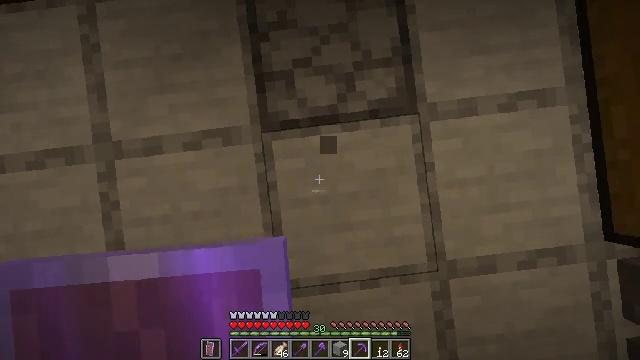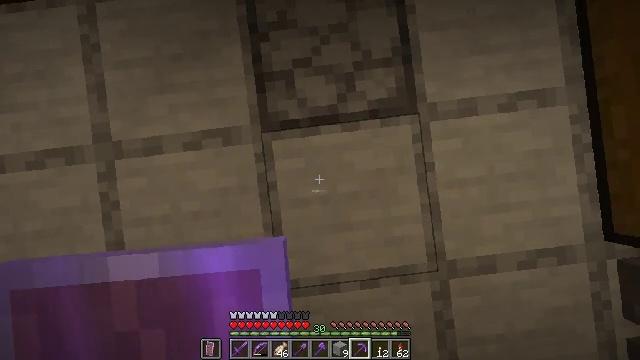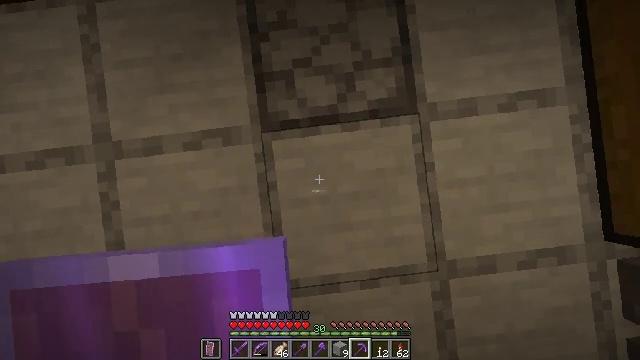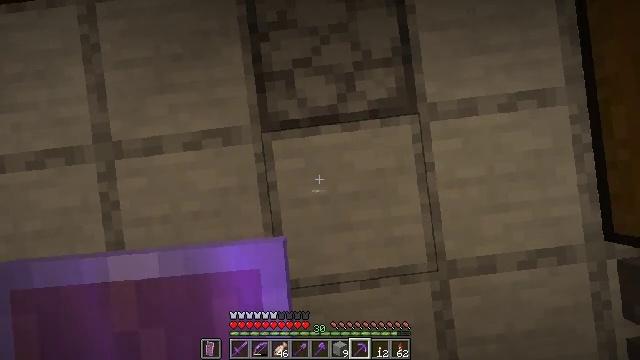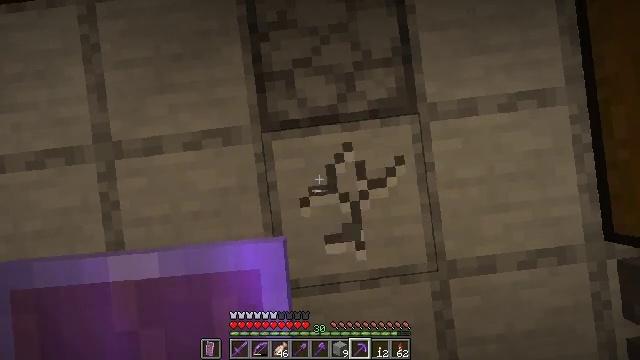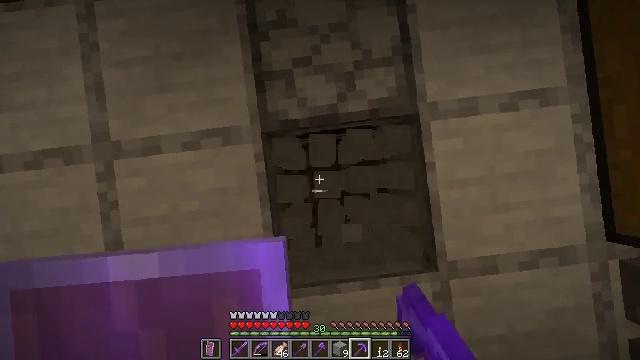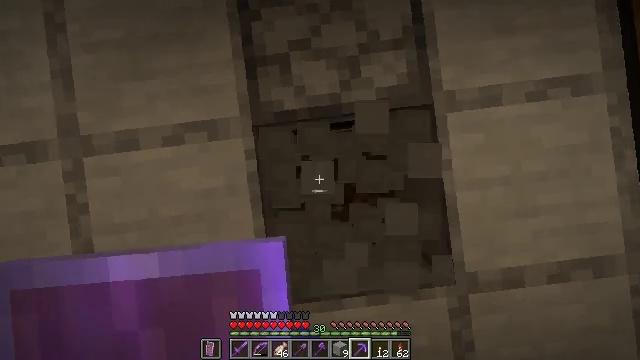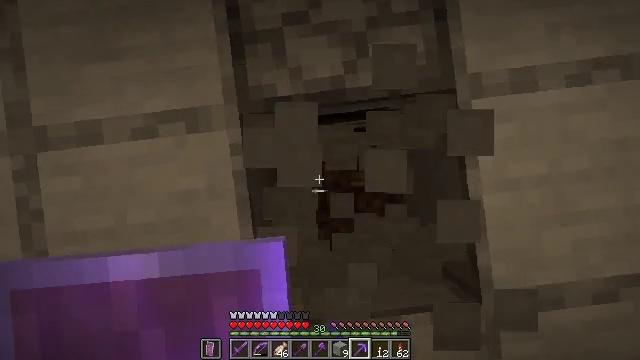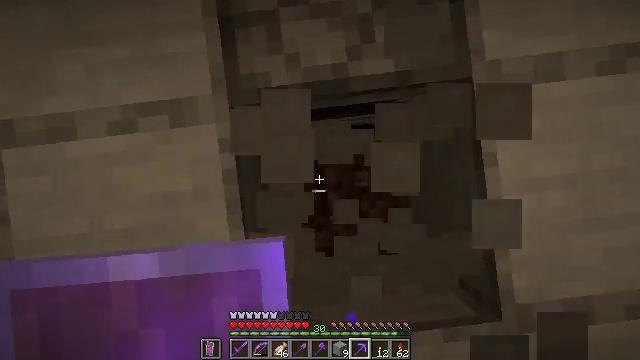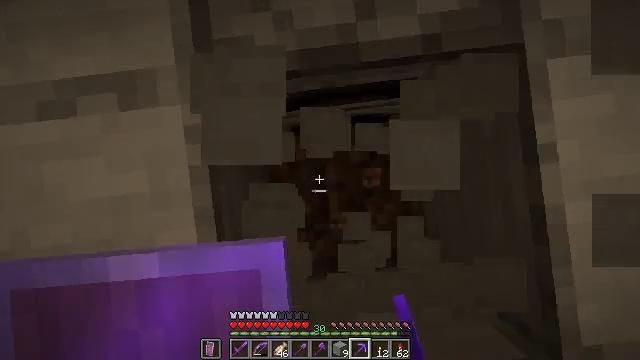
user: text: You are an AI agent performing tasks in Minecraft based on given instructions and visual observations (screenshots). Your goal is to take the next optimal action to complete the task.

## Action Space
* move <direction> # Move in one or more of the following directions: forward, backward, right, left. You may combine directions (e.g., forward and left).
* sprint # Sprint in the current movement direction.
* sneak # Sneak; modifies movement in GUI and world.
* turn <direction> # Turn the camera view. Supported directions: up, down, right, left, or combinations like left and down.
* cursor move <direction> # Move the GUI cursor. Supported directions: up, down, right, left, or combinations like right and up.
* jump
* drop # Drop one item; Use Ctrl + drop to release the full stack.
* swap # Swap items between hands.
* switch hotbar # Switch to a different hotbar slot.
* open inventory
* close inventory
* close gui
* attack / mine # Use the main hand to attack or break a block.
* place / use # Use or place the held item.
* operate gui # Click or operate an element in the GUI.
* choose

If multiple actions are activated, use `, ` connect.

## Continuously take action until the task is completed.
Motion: motion action
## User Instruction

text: Dig and collect smooth stone.
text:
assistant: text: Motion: no_op
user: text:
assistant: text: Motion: no_op
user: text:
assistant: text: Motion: no_op
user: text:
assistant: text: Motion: attack / mine
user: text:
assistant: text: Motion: attack / mine
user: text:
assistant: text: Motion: attack / mine
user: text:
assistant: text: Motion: attack / mine
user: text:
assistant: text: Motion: no_op
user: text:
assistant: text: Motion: no_op
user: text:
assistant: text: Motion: no_op